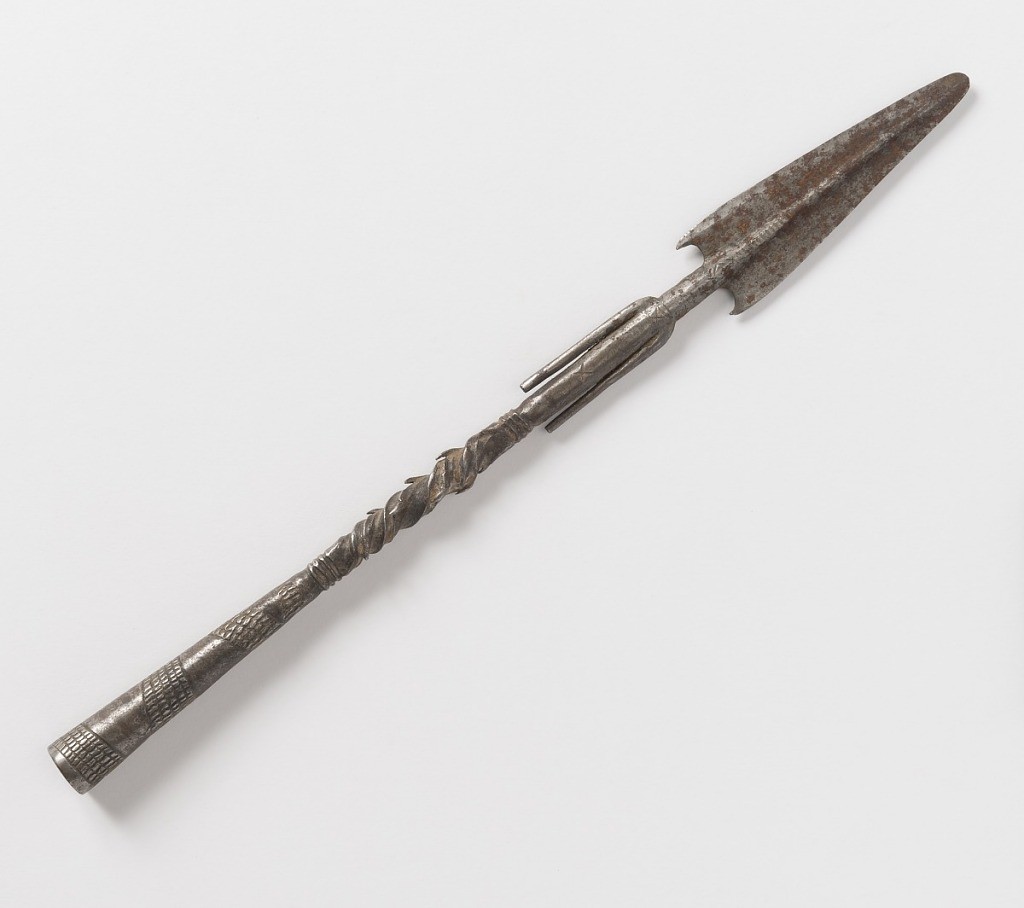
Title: Spearhead
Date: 19th century
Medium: steel
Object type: spearhead
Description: Flat point with central spine above two fins held close to shank. Shank twisted below and furnished with small projecting barbs above hollow flaring socket decorated with scaled bands. Other raised decoration of lines and cones.